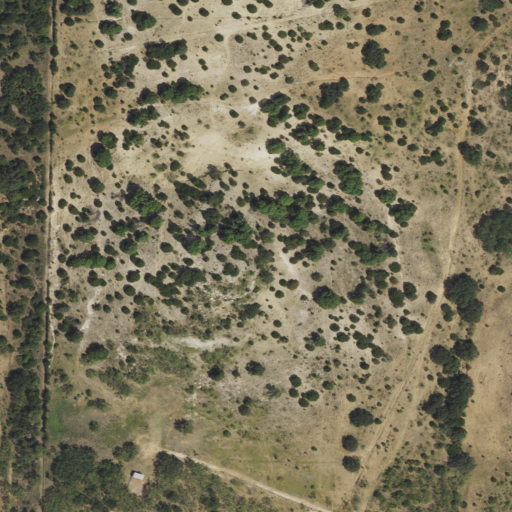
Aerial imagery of mountain in Texas named Chandlers Peak containing shrub, grassland, open development, and evergreen forest